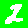
Digit: 2